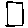
Label: square